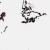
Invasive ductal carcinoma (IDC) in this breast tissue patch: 0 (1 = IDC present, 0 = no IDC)